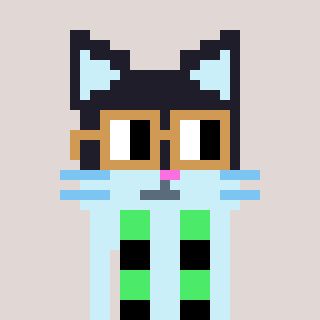
a pixel art character with square brown glasses, a cat-shaped head and a cold-colored body on a warm background